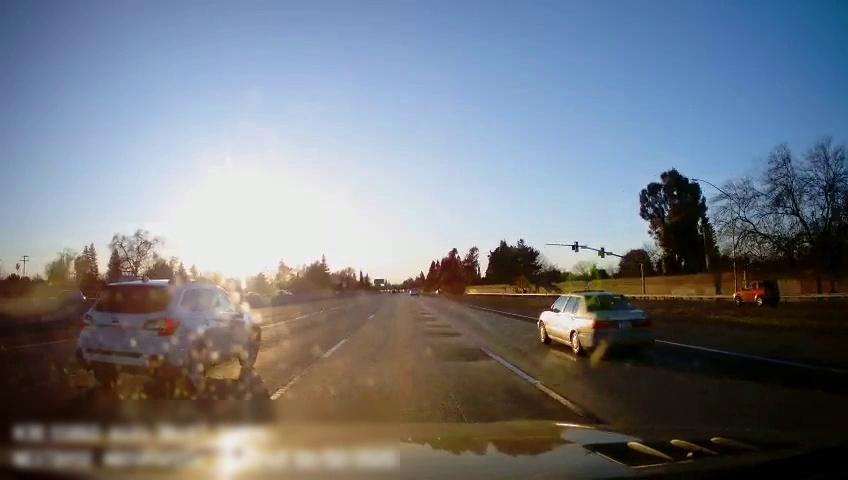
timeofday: Day
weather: Sunny
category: Drivable Space
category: Vehicles | Truck
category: Vehicles | Car
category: Vehicles | SUV
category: Vehicles | SUV
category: Vehicles | Car
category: Vehicles | SUV
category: Lanes | Alternate Lane
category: Lanes | Alternate Lane
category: Lanes | Current Lane
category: Lanes | Current Lane
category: Lanes | Alternate Lane
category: Traffic | Lights
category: Traffic | Lights
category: Traffic | Signs
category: Traffic | Signs